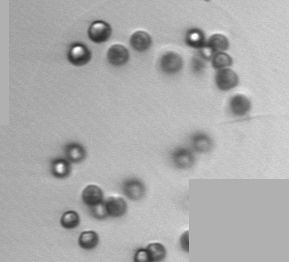
Label: Phaeocystis